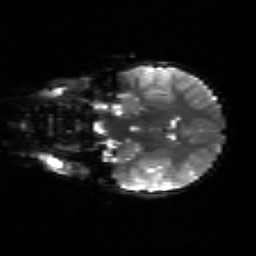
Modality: sbref
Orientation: coronal
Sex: female
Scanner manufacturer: siemens
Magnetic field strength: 3 T
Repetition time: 5 s
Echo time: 0.071 s